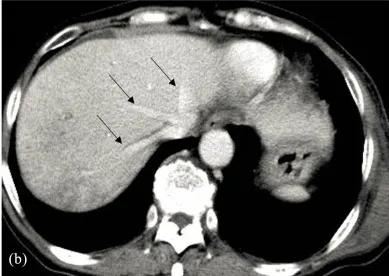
CT and pathological features in case 3. (b) In the eighth month of the disease course, the CT scan shows clearly exposed hepatic veins (black arrows) and homogenous density of most liver regions with the persistence of heterogeneity in a few remaining areas.
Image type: radiology (ct)